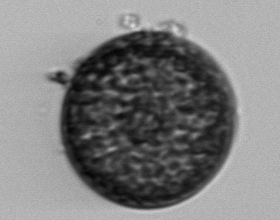
Label: Coscinodiscus